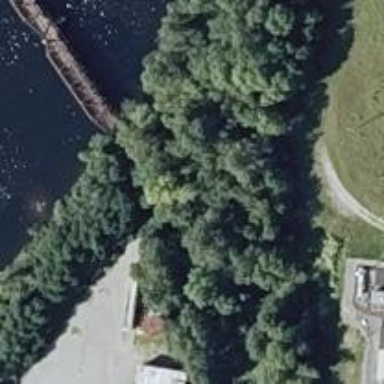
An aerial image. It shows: Path that crosses abandoned railway on bridge.